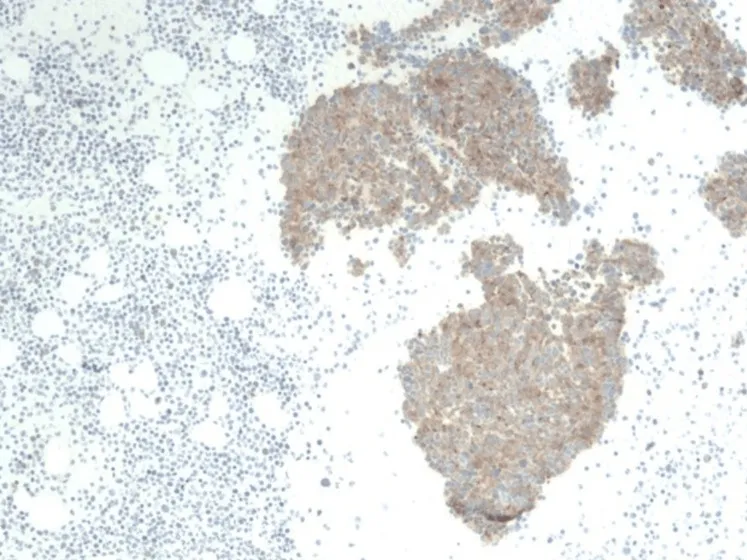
Lower power slide at 100x showing synaptophysin staining, which is a tumor marker for neuroendocrine tumors.
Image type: pathology (immunostaining)